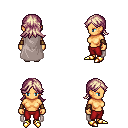
a pixel art fantasy rpg character, female body template, human, tanned skin, gray cape, red pants, white blonde loose hair, leather bracers, gold boots, four views (front, back, left, right), 2x2 character sprite sheet, small pixel art, hard edges, no anti-aliasing